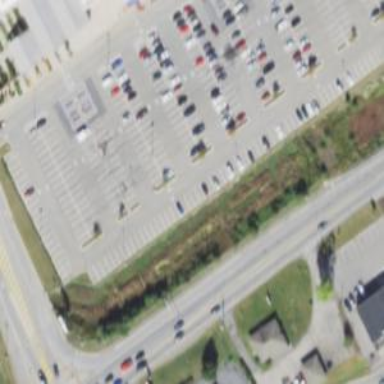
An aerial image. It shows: Chain link fence is in the scene.